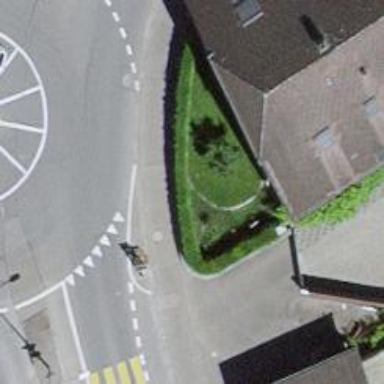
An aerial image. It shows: Hedge acting as barrier.